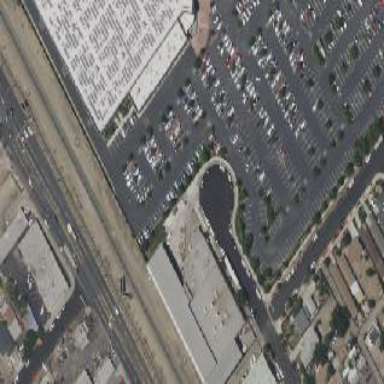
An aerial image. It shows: Industrial building.